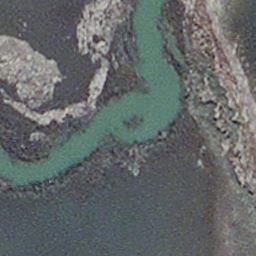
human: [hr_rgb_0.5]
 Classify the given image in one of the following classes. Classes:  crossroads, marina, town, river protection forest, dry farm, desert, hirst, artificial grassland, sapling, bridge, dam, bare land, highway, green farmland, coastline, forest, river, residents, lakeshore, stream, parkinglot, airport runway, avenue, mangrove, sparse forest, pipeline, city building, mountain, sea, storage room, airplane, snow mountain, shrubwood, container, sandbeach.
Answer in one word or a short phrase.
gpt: stream